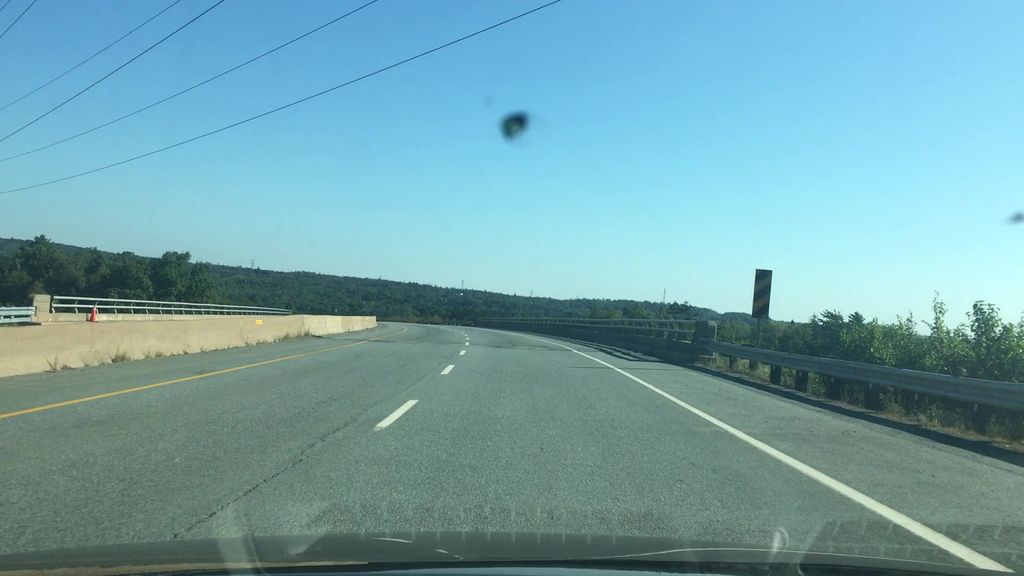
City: halifax